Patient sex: F
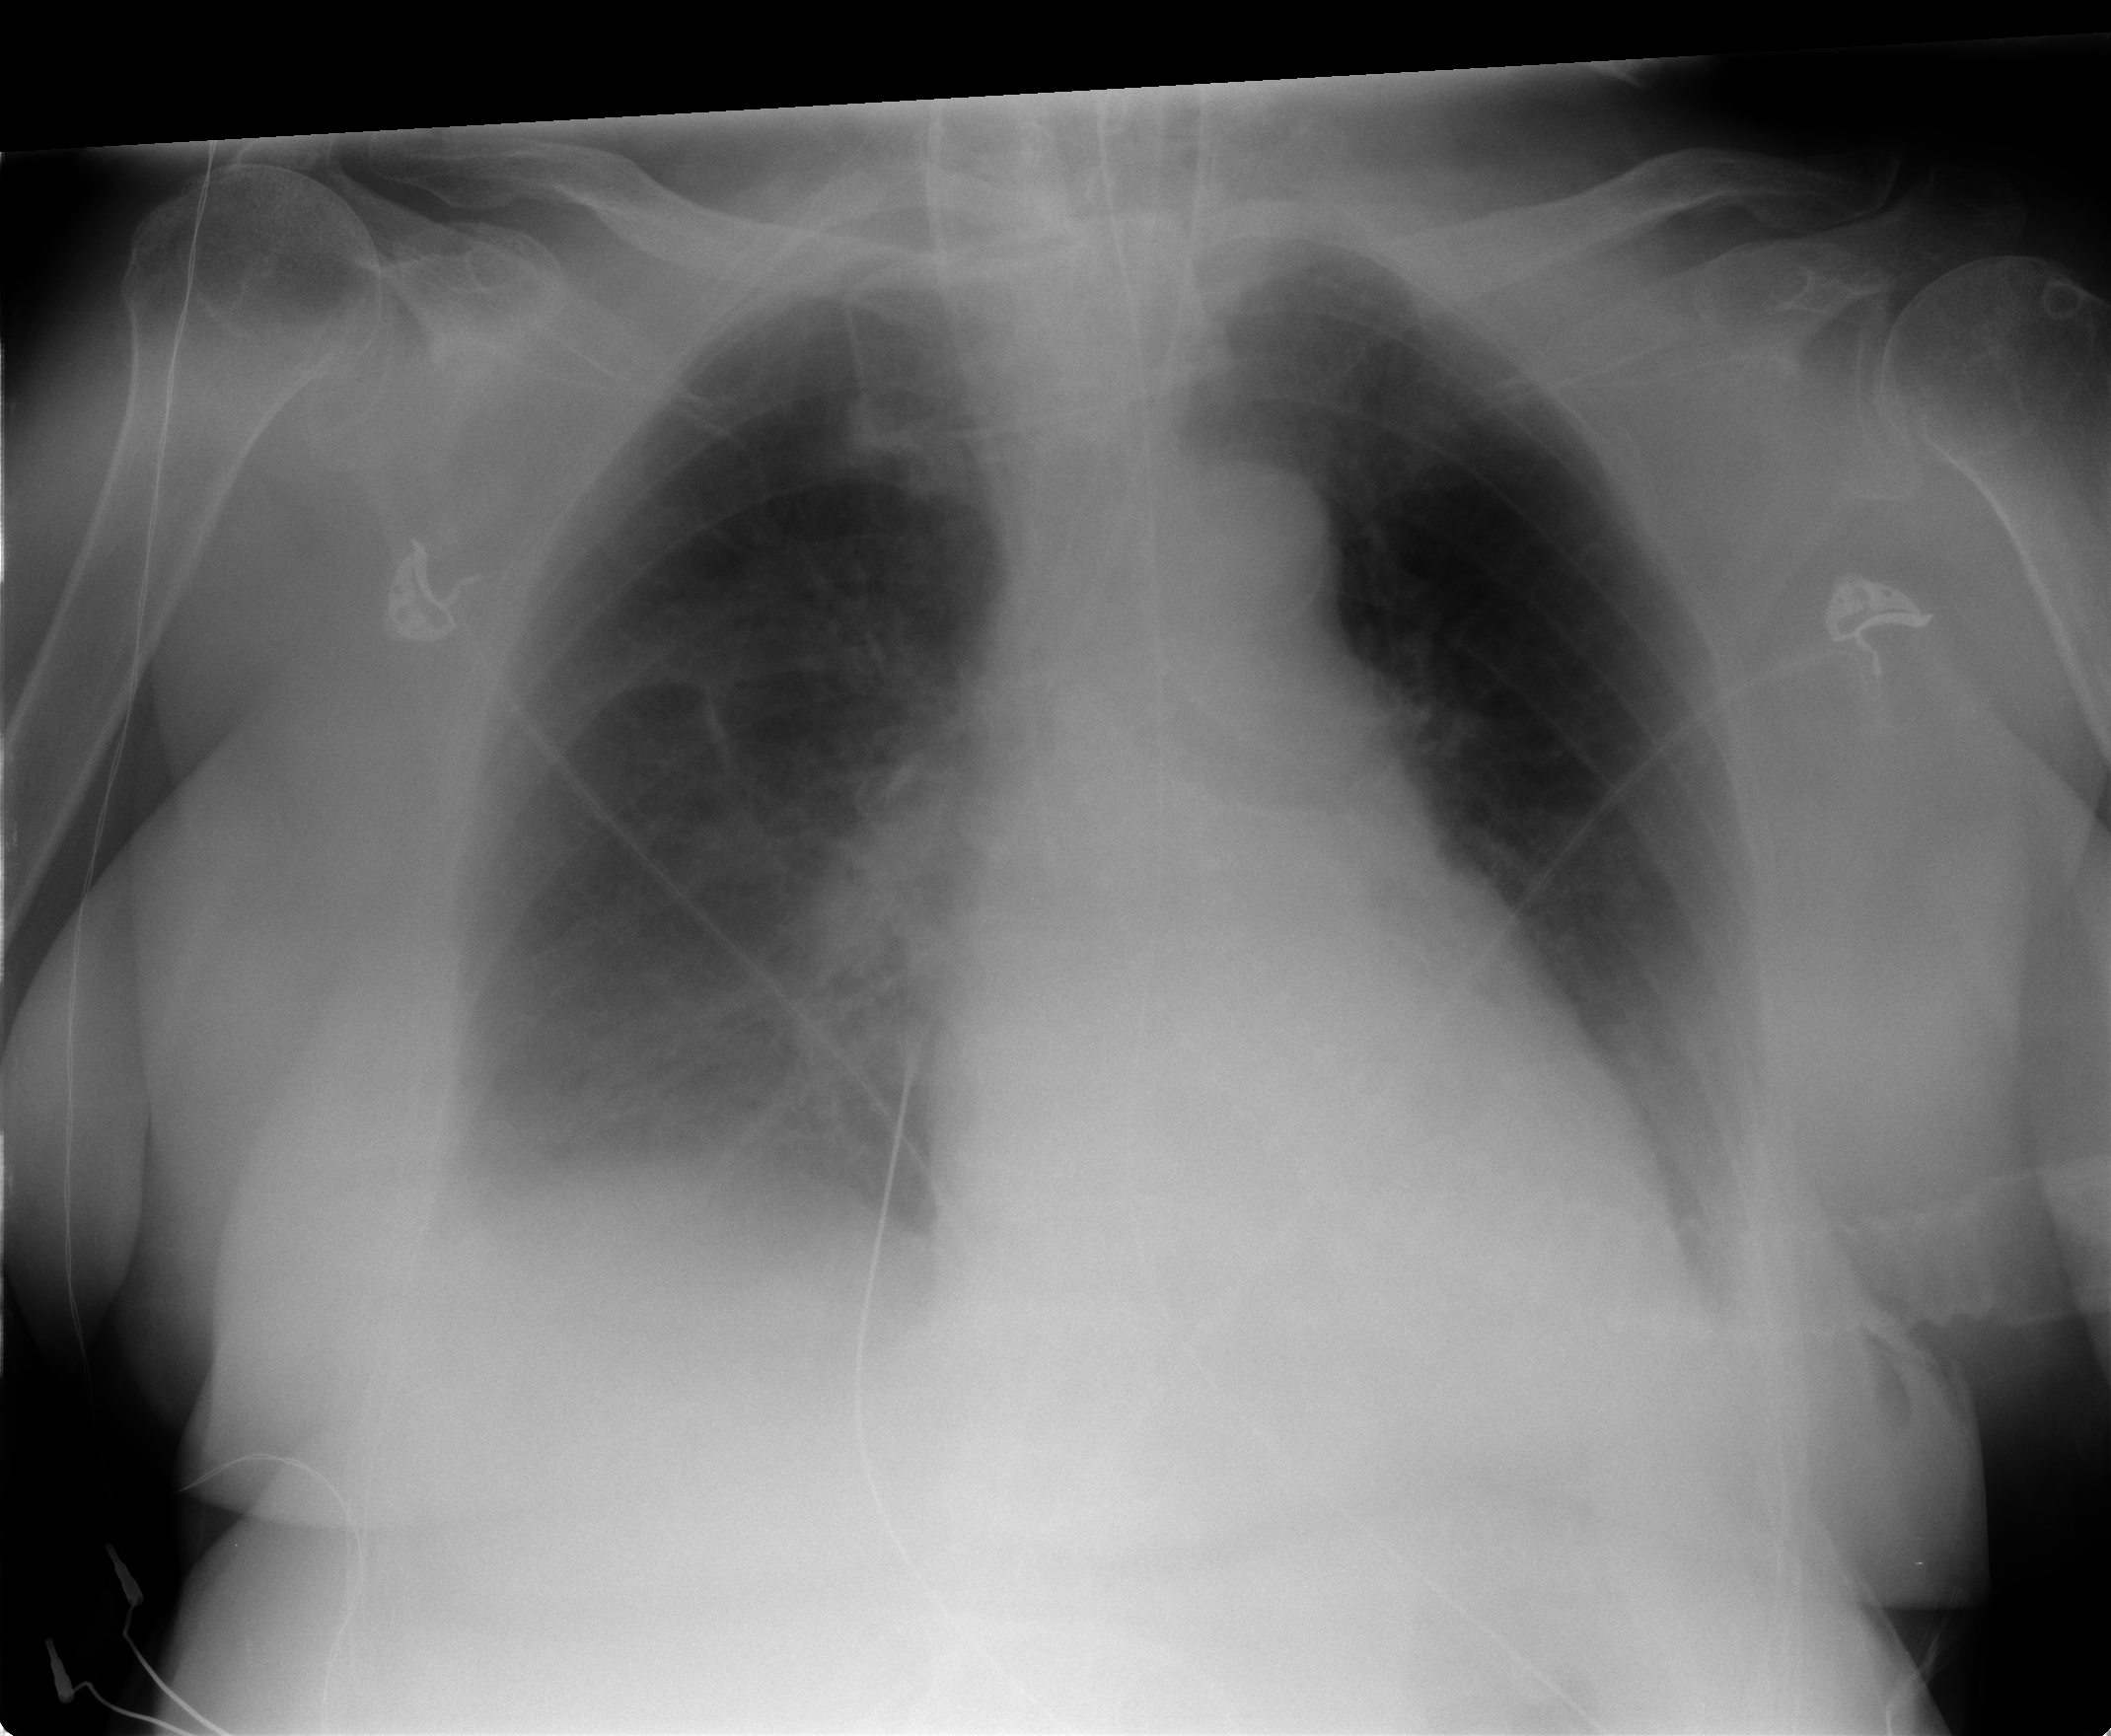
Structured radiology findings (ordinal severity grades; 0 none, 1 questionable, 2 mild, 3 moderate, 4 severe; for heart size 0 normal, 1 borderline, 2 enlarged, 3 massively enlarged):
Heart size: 0
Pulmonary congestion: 0
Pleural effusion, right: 2
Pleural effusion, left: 1
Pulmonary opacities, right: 0
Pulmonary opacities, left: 0
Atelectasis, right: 2
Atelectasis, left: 0